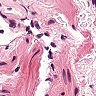
Metastatic tissue present: no